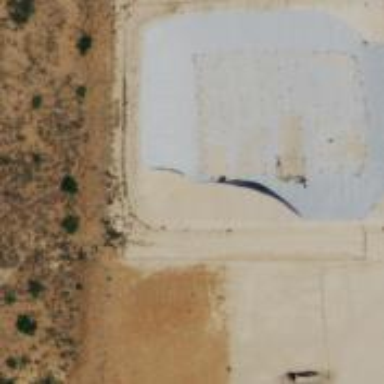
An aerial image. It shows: Retention basin filled with water.